Question: I'm having trouble moving a user entry from one container entry to another
'''
using (var newParent = GetEntry(destination, Configuration.ServerAddress, Configuration.UserName, Configuration.Password))
{
_entry.MoveTo(newParent);
}
'''
...
'''
public static DirectoryEntry GetEntry(Guid guid, string serverAddress, string userName, string password)
{
try
{
var id = guid.ToString().Replace("}", "").Replace("{", "");
return new DirectoryEntry(String.Format("{0}<GUID={1}>", serverAddress, id), userName, password);
}
catch (Exception e)
{
if (e.HResult != Searcher.ENTRY_NOT_FOUND)
throw new DirectoryServiceException(e);
}
return null;
}
'''
The '_entry' (''user@****.com'') has to be moved to its destination ''container@****.com''. Since I'm using the 'System.DirectoryServices' namespace, both are of type 'DirectoryEntry'.

But on calling the 'MoveTo()' method there occurs a 'DirectoryServicesCOMException', which contains following information:
'''
Message: There is a naming violation.
ExtendedErrorMessage: <PHONE>: LdapErr: DSID-0C090A8E, comment: Error in attribute conversion operation, data 0, v1db1
HResult -<PHONE>
'''
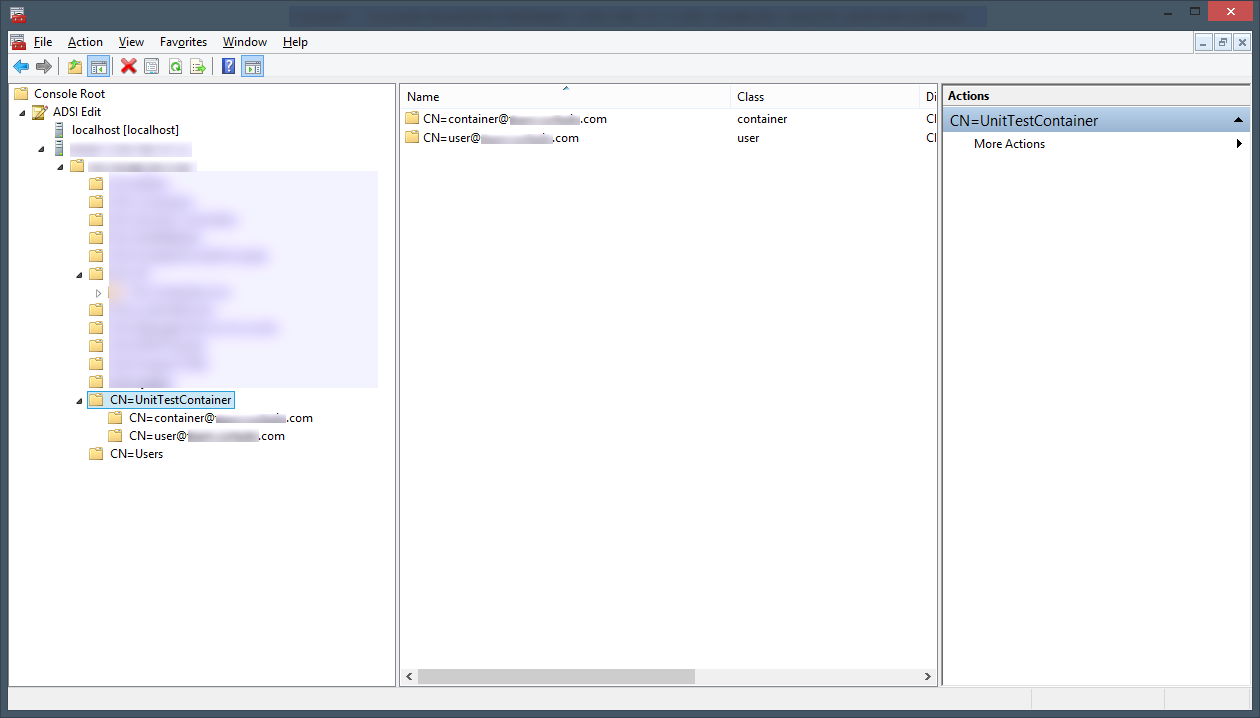
Answer: Turned out, that the Path property must not contain the entry's GUID. Since I used the GUID to retreive the entry from AD it looked like:
'LDAP://<domain>/<GUID=9908d4c1-0438-4d23-8828-f5876166c84f>'
To make it work, you have make sure, the path looks like this:
'LDAP://<domain>/CN=container@blabla.com,CN=UnitTestContainer,DC=<domain>'
I don't know why it behaves like that. Probably the path is needed for some internal processing... If anyone knows a way to make it work with GUIDs, please let me know.